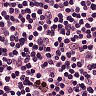
Metastatic tissue present: no